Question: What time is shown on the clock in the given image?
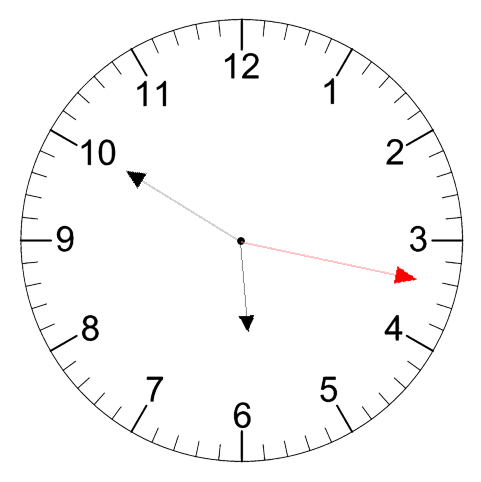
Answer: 05:50:17